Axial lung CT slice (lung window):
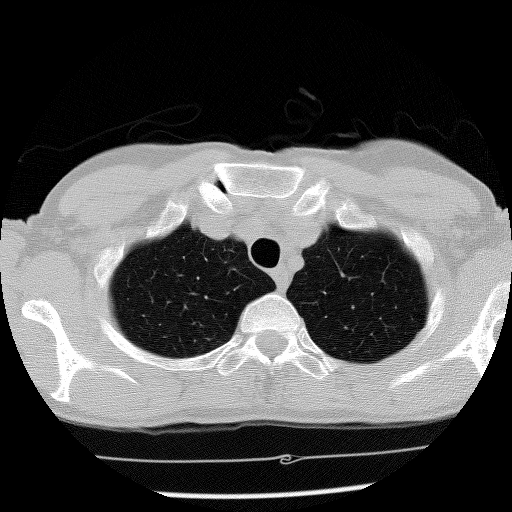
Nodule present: no